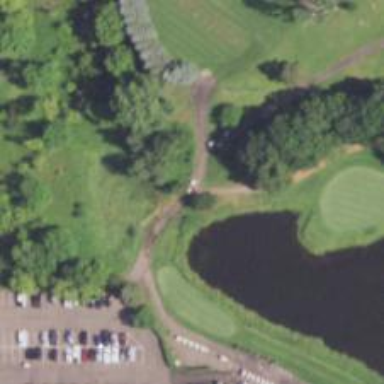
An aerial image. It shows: Service road used as golf cart path.